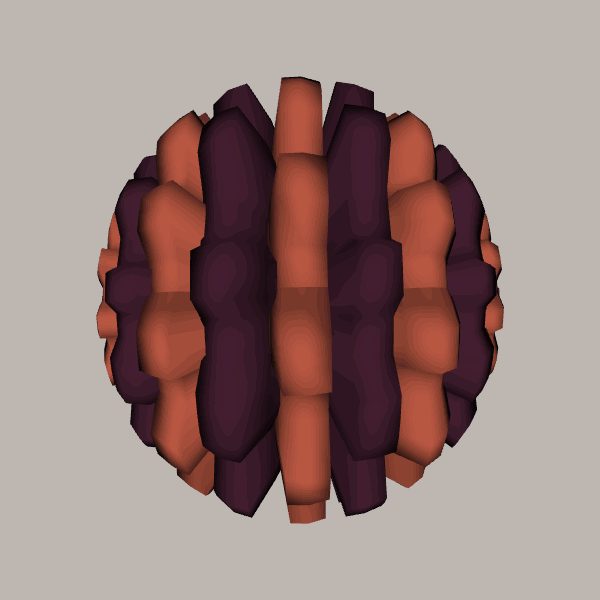
Background: light